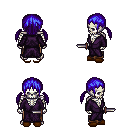
a pixel art fantasy rpg character, male body template, skeleton, purple robe, robe skirt, blue twin-tailed hairstyle, brown slippers, dagger, four views (front, back, left, right), 2x2 character sprite sheet, small pixel art, hard edges, no anti-aliasing